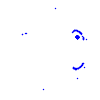
Particle: proton